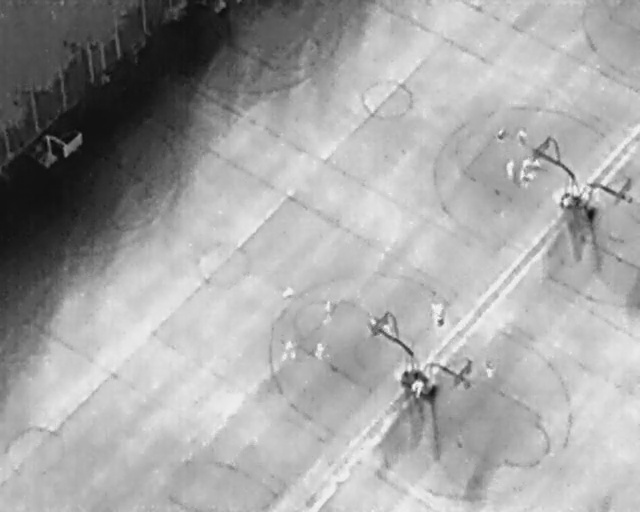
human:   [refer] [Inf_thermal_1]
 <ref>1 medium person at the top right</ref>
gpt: <box>[[80, 25, 83, 27, 2]]</box>